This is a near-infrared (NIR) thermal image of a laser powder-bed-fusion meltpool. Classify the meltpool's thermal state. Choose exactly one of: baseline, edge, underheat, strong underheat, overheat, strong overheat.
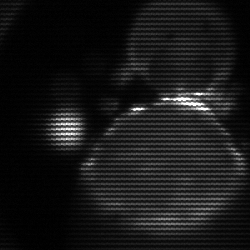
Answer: edge